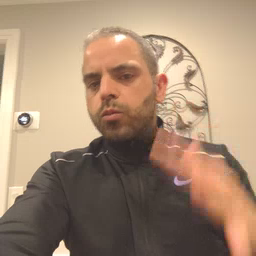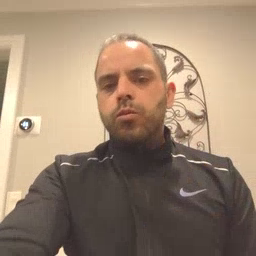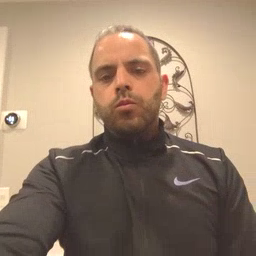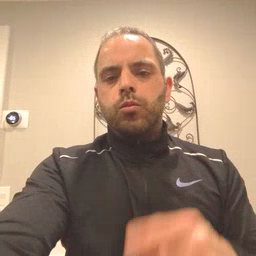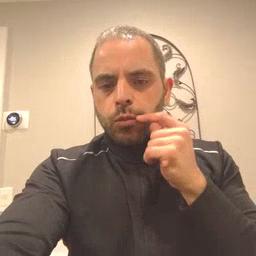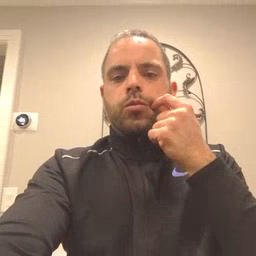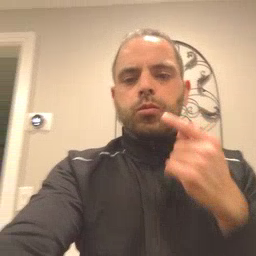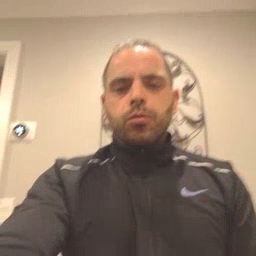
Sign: smile